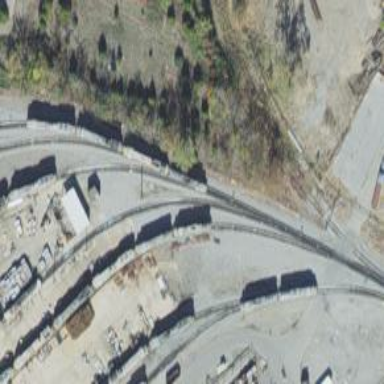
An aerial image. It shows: Railway yard in service.